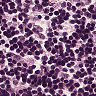
Metastatic tissue present: no